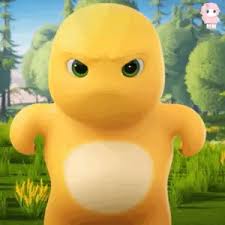
Label: nailong